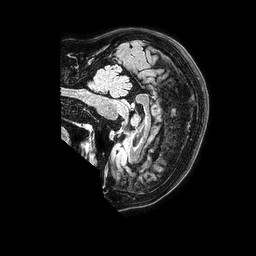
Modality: FLAIR
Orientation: sagittal
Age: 70
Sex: female
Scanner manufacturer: philips
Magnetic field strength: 1.5 T
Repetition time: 4.8 s
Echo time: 0.3 s